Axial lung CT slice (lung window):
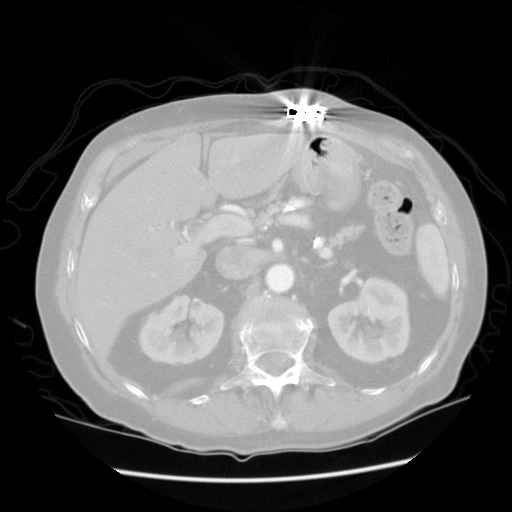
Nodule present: no